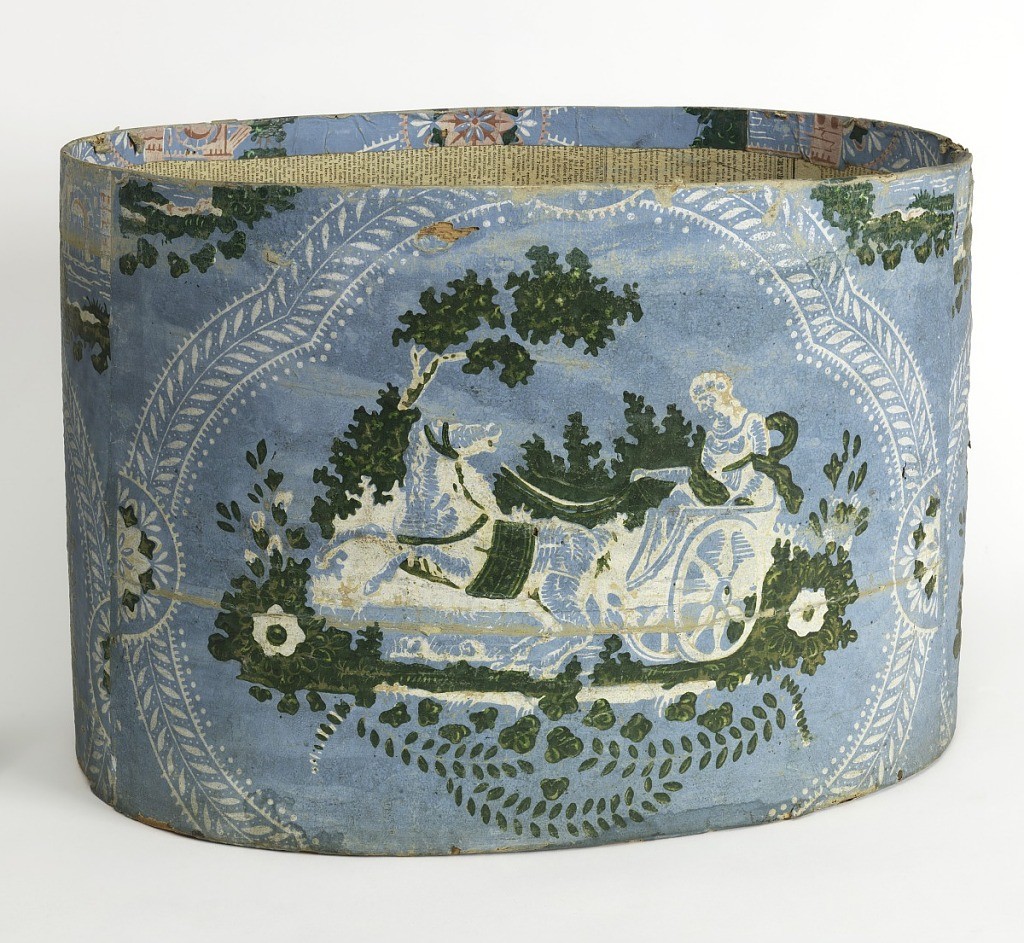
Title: Bandbox
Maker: Hannah Davis, 1784 – 1863
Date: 1830–40
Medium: Block-printed paper, wood support, newspaper lining
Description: Blue field; medallion of woman driving a chariot, green and white, with small amount of pink; enframed in white conventional foliage scrolls. Inside of box lined with newpaper dated 1827.